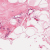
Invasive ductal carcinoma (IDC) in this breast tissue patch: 0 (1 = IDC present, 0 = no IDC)